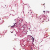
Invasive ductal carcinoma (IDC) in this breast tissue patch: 0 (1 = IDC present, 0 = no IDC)